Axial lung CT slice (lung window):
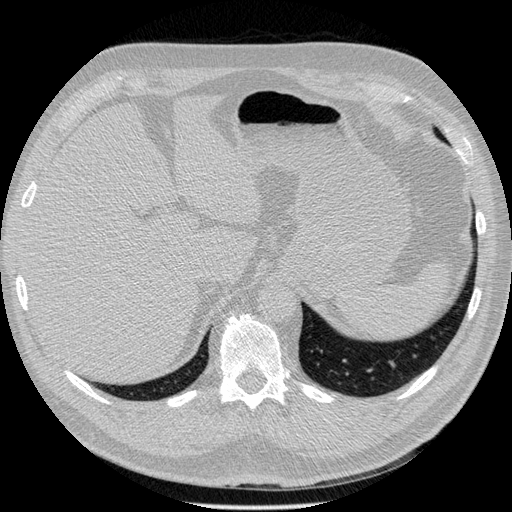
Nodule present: no